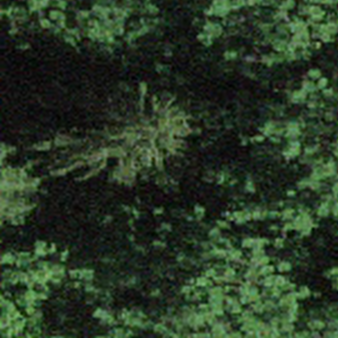
Label: other